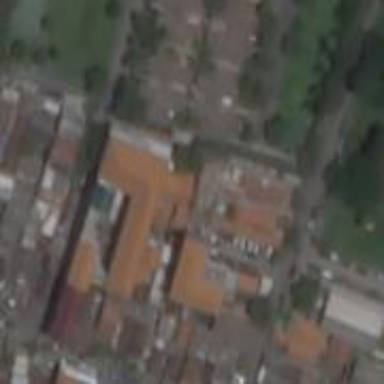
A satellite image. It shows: School.